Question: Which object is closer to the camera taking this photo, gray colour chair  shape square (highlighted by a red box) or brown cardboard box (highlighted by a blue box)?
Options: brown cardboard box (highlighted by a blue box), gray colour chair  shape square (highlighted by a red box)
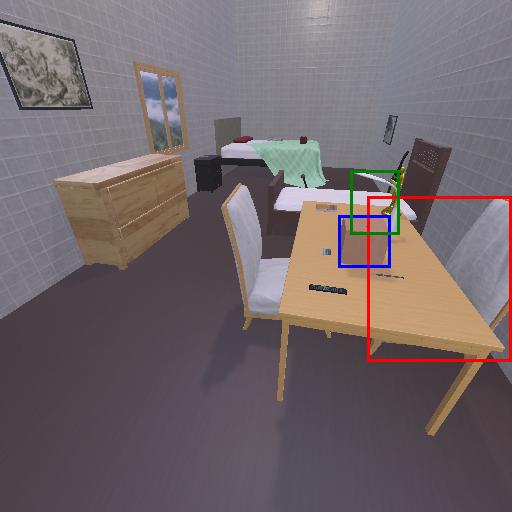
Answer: brown cardboard box (highlighted by a blue box)